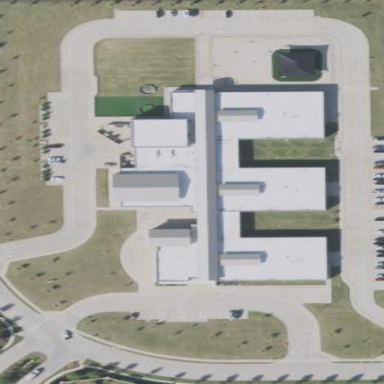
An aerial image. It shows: School building.